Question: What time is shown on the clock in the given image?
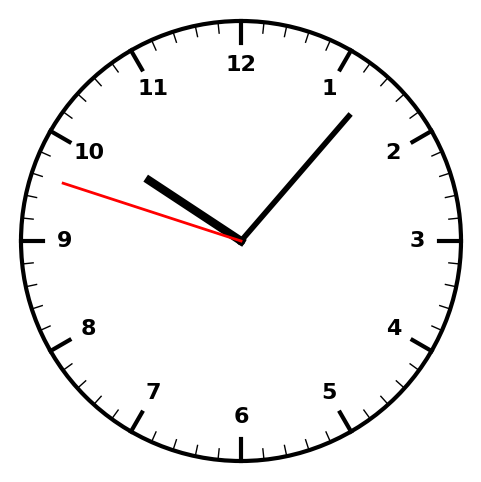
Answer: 10:06:48